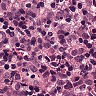
Metastatic tissue present: yes